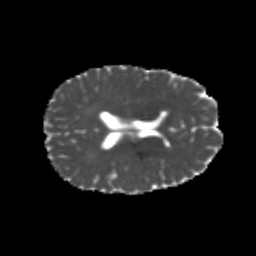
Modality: MD
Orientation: axial
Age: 21
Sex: female
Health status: healthy
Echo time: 0.074 s